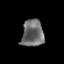
Tissue: prostate
Cell type: T cells
Senescence score: 0.3484
Nuclear area (px): 592
Mean DAPI intensity: 107.345